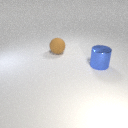
large blue metal cylinder in front of large brown rubber sphere